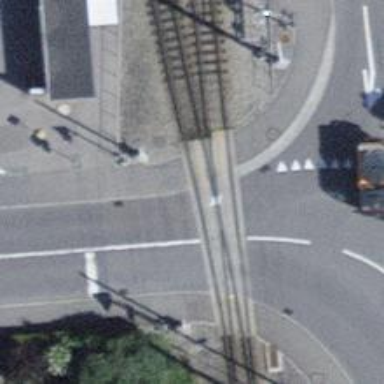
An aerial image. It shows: Level crossing with lights and barriers.